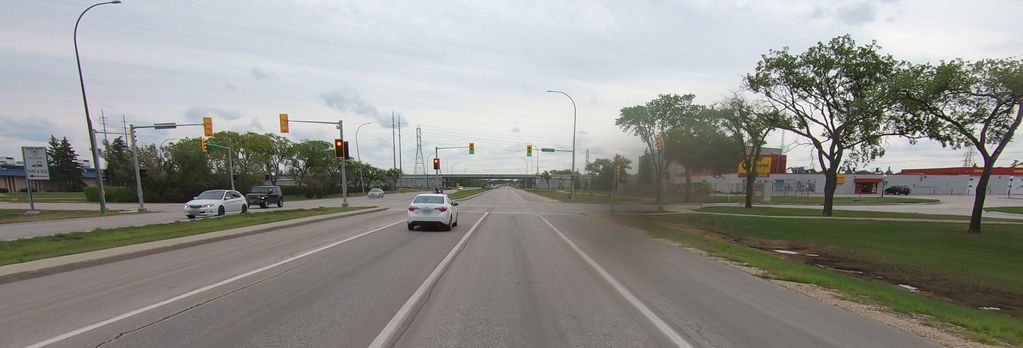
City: winnipeg